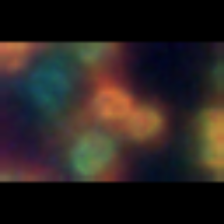
Taxon: Phaeocystis
Group: Other